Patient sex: M
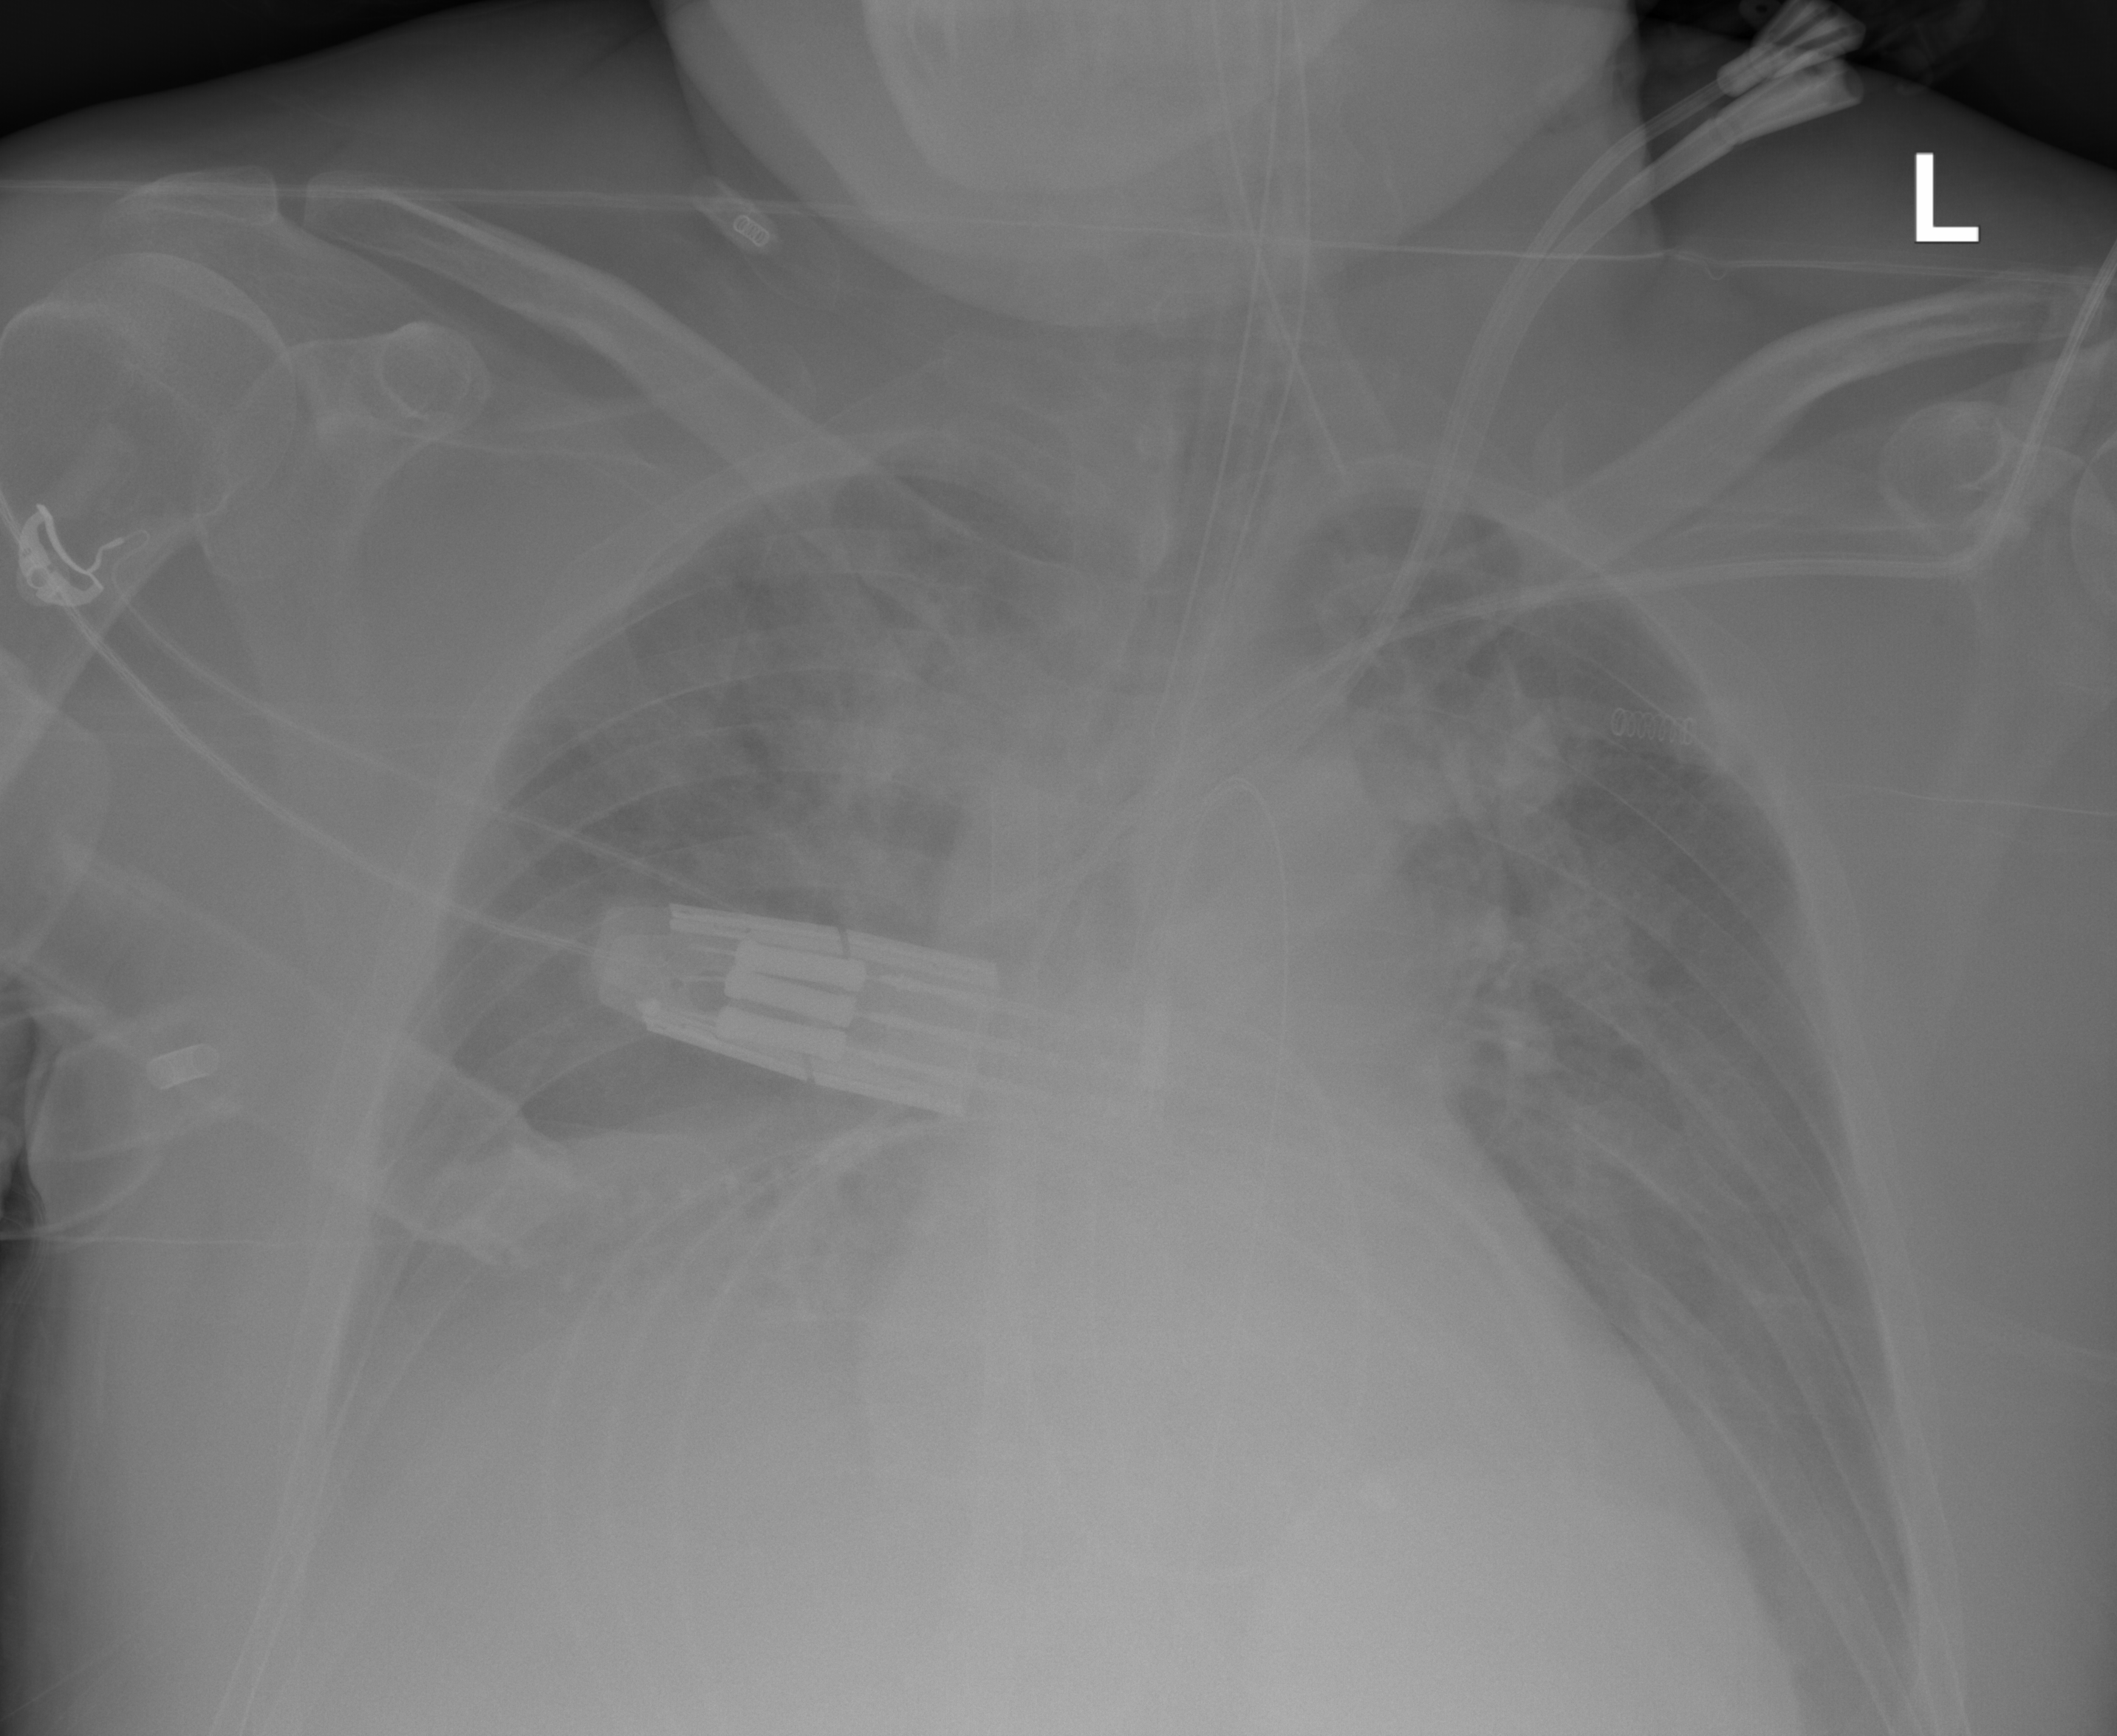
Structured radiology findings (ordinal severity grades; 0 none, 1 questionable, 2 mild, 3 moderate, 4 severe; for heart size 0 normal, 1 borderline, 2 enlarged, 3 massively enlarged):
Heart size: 2
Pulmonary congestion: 2
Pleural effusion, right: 3
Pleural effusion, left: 2
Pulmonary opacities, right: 2
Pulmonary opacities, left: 0
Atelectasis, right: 2
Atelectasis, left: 2